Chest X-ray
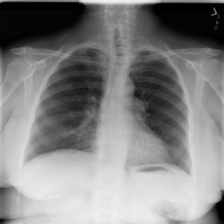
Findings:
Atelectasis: negative
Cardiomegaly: negative
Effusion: negative
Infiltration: negative
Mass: negative
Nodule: negative
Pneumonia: negative
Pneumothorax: negative
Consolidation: negative
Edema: negative
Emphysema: negative
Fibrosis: negative
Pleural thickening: negative
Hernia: negative